Question: My JFrame consists of some JTextFields. For Windows OS I simply use the system look&feel. For Linux distributions I use Nimbus L&F shipped with Java SE 6.
In Nimbus L&F, the lower border of the JTextField cuts-off 4 pixels. Thus, letters like "g" are cutted and look like an "a".
Does somebody know how to get rid of this white border within the text fields?
Here's an illustration of the issue:

Here's an SSCCE (example code):
'''
public class NimbusTextFieldIssue extends javax.swing.JFrame {
public NimbusTextFieldIssue() {
initComponents();
}
private void initComponents() {
txtField = new javax.swing.JTextField();
setDefaultCloseOperation(javax.swing.WindowConstants.EXIT_ON_CLOSE);
txtField.setText("The letters "g" and "p" are not shown correctly.");
txtField.setPreferredSize(new java.awt.Dimension(234, 22));
javax.swing.GroupLayout layout = new javax.swing.GroupLayout(getContentPane());
getContentPane().setLayout(layout);
layout.setHorizontalGroup(
layout.createParallelGroup(javax.swing.GroupLayout.Alignment.LEADING)
.addGroup(layout.createSequentialGroup()
.addContainerGap()
.addComponent(txtField, javax.swing.GroupLayout.DEFAULT_SIZE, javax.swing.GroupLayout.DEFAULT_SIZE, Short.MAX_VALUE)
.addContainerGap())
);
layout.setVerticalGroup(
layout.createParallelGroup(javax.swing.GroupLayout.Alignment.LEADING)
.addGroup(layout.createSequentialGroup()
.addContainerGap()
.addComponent(txtField, javax.swing.GroupLayout.PREFERRED_SIZE, javax.swing.GroupLayout.DEFAULT_SIZE, javax.swing.GroupLayout.PREFERRED_SIZE)
.addContainerGap(javax.swing.GroupLayout.DEFAULT_SIZE, Short.MAX_VALUE))
);
pack();
}
public static void main(String args[]) {
try {
for (javax.swing.UIManager.LookAndFeelInfo info : javax.swing.UIManager.getInstalledLookAndFeels()) {
if ("Nimbus".equals(info.getName())) {
javax.swing.UIManager.setLookAndFeel(info.getClassName());
break;
}
}
} catch (ClassNotFoundException ex) {
} catch (InstantiationException ex) {
} catch (IllegalAccessException ex) {
} catch (javax.swing.UnsupportedLookAndFeelException ex) {
}
java.awt.EventQueue.invokeLater(new Runnable() {
public void run() {
new NimbusTextFieldIssue().setVisible(true);
}
});
}
private javax.swing.JTextField txtField;
}
'''
Many thanks in advance!
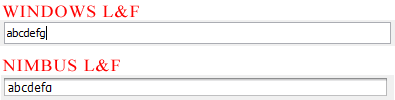
Answer: I don't have this kind of issue with Nimbus. You probably have something else that causes this problem. Check out the example below.
You should never call 'setPreferredSize()' on any components (I really mean that). It always leads to problem across different look and feels. If you want to indicate the width of the textfield, use 'JTextField.setColumns(int)'.
'''
import java.awt.FlowLayout;
import javax.swing.JFrame;
import javax.swing.JTextField;
import javax.swing.SwingUtilities;
import javax.swing.UIManager;
import javax.swing.UIManager.LookAndFeelInfo;
import javax.swing.UnsupportedLookAndFeelException;
public class TestNimbusTextField {
private void initUI() {
JFrame frame = new JFrame(TestNimbusTextField.class.getSimpleName());
frame.setLayout(new FlowLayout());
JTextField textfield = new JTextField(20);
textfield.setText("good morning. Look like I have no problems with 'g' and 'p'.");
frame.setDefaultCloseOperation(JFrame.EXIT_ON_CLOSE);
frame.add(textfield);
frame.setSize(300, 300);
frame.setLocationRelativeTo(null);
frame.setVisible(true);
}
public static void main(String[] args) throws ClassNotFoundException, InstantiationException, IllegalAccessException,
UnsupportedLookAndFeelException {
LookAndFeelInfo[] installedLookAndFeels = UIManager.getInstalledLookAndFeels();
for (LookAndFeelInfo lafInfo : installedLookAndFeels) {
if (lafInfo.getName().equals("Nimbus")) {
UIManager.setLookAndFeel(lafInfo.getClassName());
break;
}
}
SwingUtilities.invokeLater(new Runnable() {
@Override
public void run() {
new TestNimbusTextField().initUI();
}
});
}
}
'''